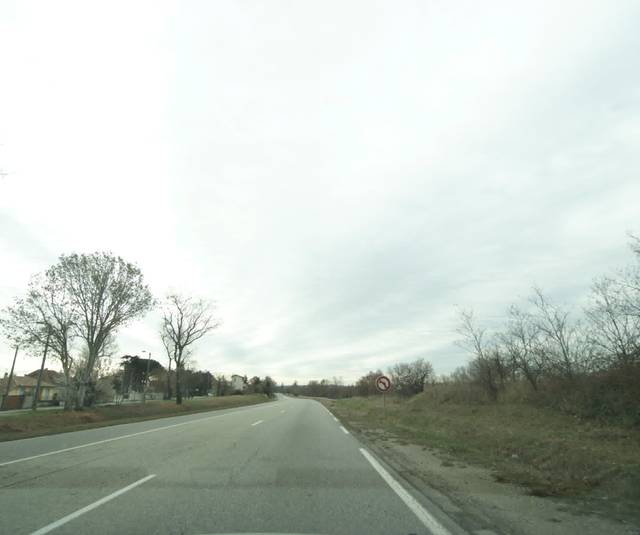
Region: France
Coordinates: 44.954, 4.881